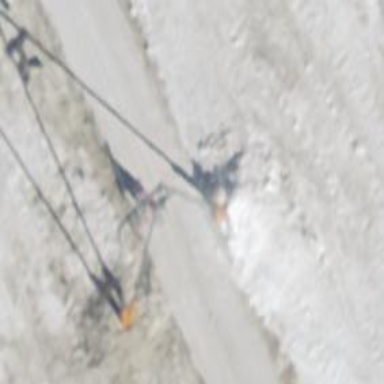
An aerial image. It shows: Pylon used for aerialway.